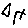
Label: triangle